Interaction volume radius: 5 \u00c5
Interaction volume height: 20 \u00c5
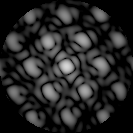
Disorder parameter: 0.2442